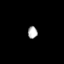
Tissue: prostate
Cell type: Epithelial cells
Senescence score: 0.29
Nuclear area (px): 113
Mean DAPI intensity: 179.062